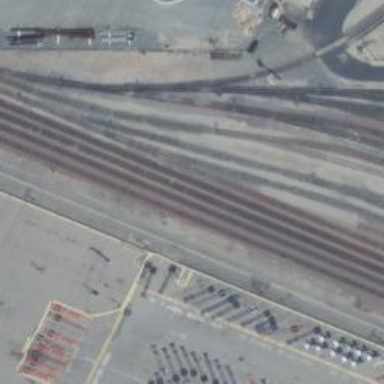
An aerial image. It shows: Unused railway yard.